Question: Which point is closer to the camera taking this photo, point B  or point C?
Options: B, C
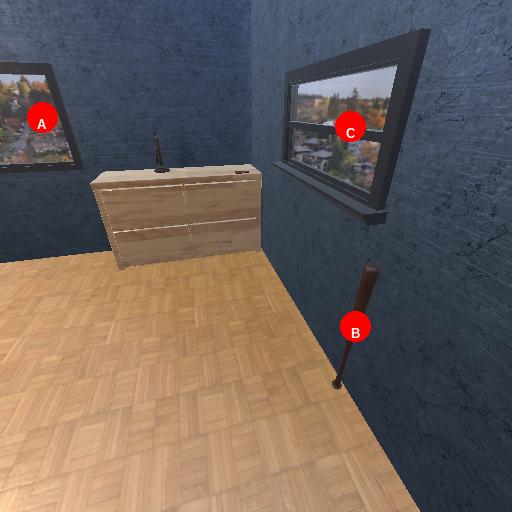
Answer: B